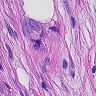
Metastatic tissue present: yes